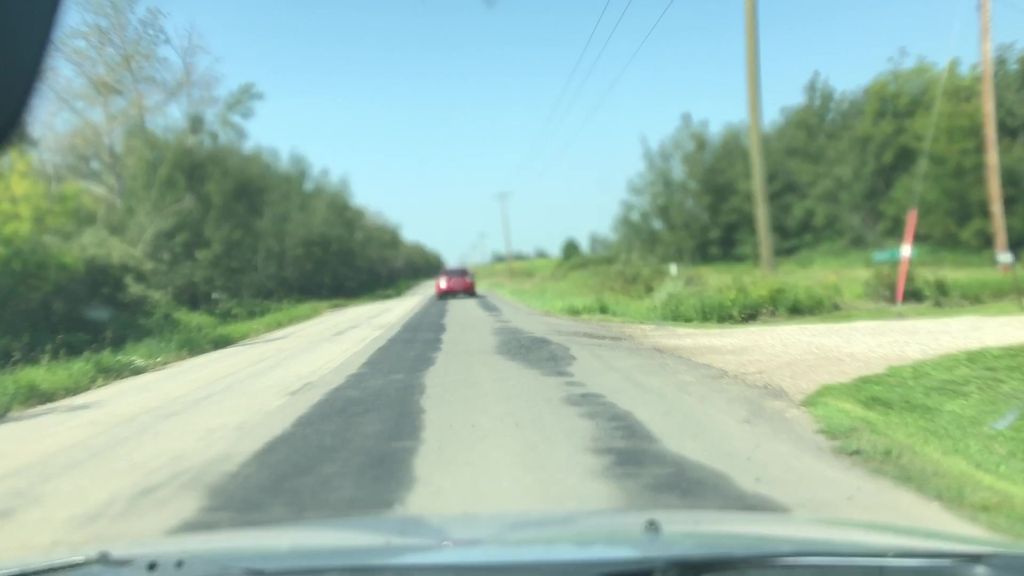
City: edmonton